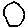
Label: circle